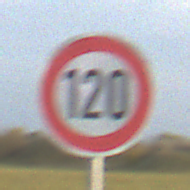
Verkehrszeichen: Geschwindigkeit120
Umgebung: Outdoor, Nature
Tageszeit: SunriseSunset
Wetter: PartlyCloudy
Licht: Natural
Jahreszeit: NotSpecified
Kontrast: MediumContrast